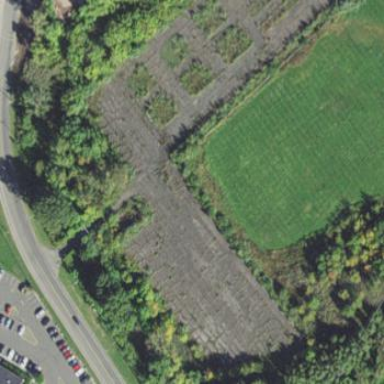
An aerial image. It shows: Brownfield site.